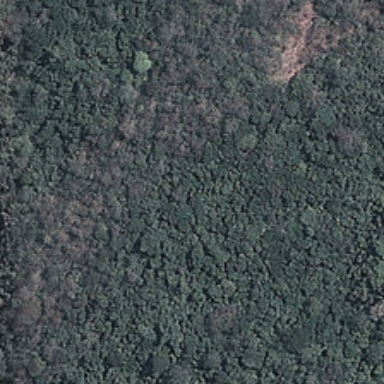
Many green trees form a piece of forest .